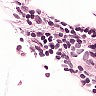
Metastatic tissue present: no